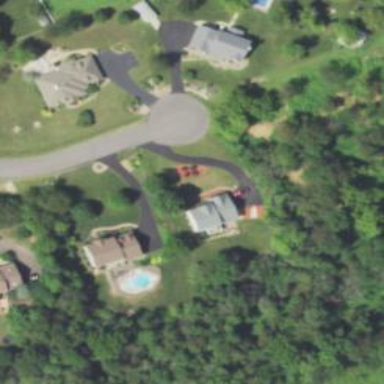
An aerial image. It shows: Driveway leading to service road.